Field crop: tomato
Growth stage: 1
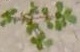
Species: portulaca